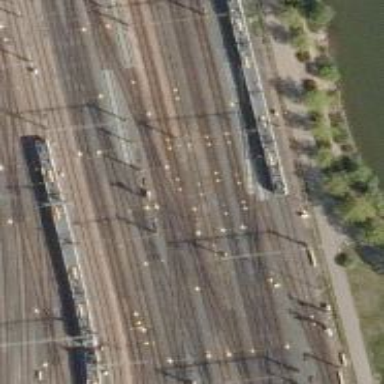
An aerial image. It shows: Railway with continuous electrified contact line.